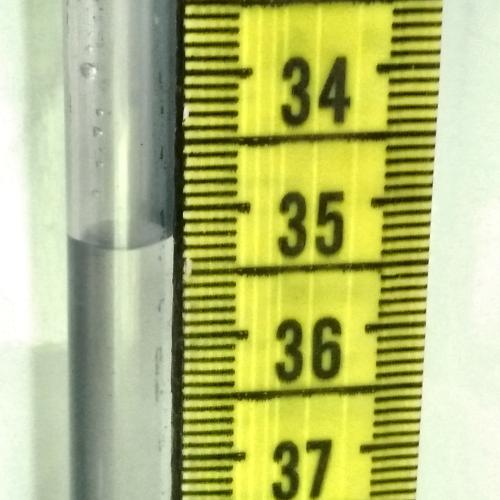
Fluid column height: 35.3 cm